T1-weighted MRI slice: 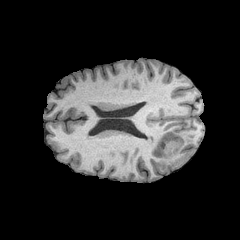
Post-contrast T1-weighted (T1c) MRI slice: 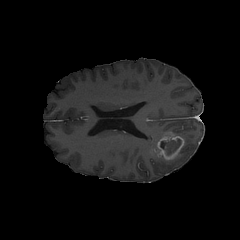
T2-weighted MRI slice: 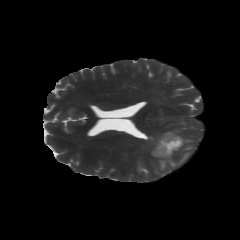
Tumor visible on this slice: yes